Field crop: tomato
Growth stage: 2
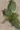
Species: solanum